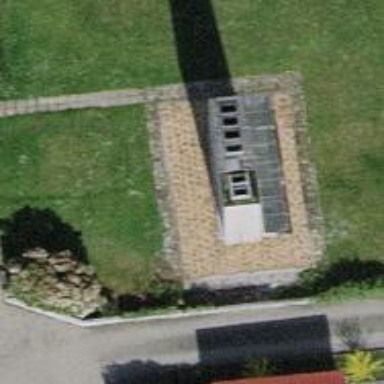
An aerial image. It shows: Chimney that is man-made.